Question: I want to replace/update a DLL file on TFS server with the same name. But when i CheckIn the Dll it gives below message

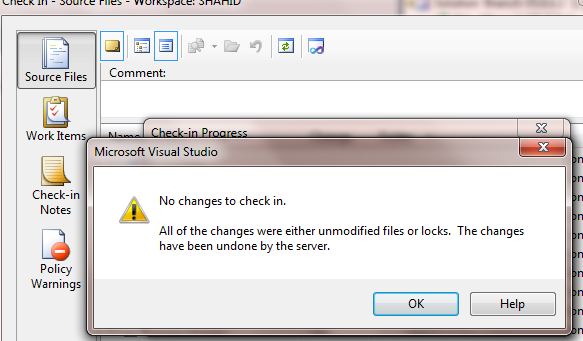
Answer: That is TFS saying the file has not changed: the local copy you are uploading to the server is the same as the one the server already has.
TFS checks with a cryptographic checksum, so the content of the file is used to determine if it has changed.